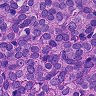
Metastatic tissue present: yes